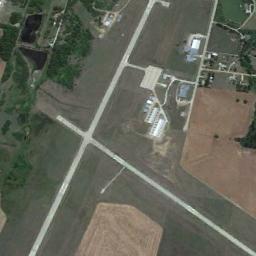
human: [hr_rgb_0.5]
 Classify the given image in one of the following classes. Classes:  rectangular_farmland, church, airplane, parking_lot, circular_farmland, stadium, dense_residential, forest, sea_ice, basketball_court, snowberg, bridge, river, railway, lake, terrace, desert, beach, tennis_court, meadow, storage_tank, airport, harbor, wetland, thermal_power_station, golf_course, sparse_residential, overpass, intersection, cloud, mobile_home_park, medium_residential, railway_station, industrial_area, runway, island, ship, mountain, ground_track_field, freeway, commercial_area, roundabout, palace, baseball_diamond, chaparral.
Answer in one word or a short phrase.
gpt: airport